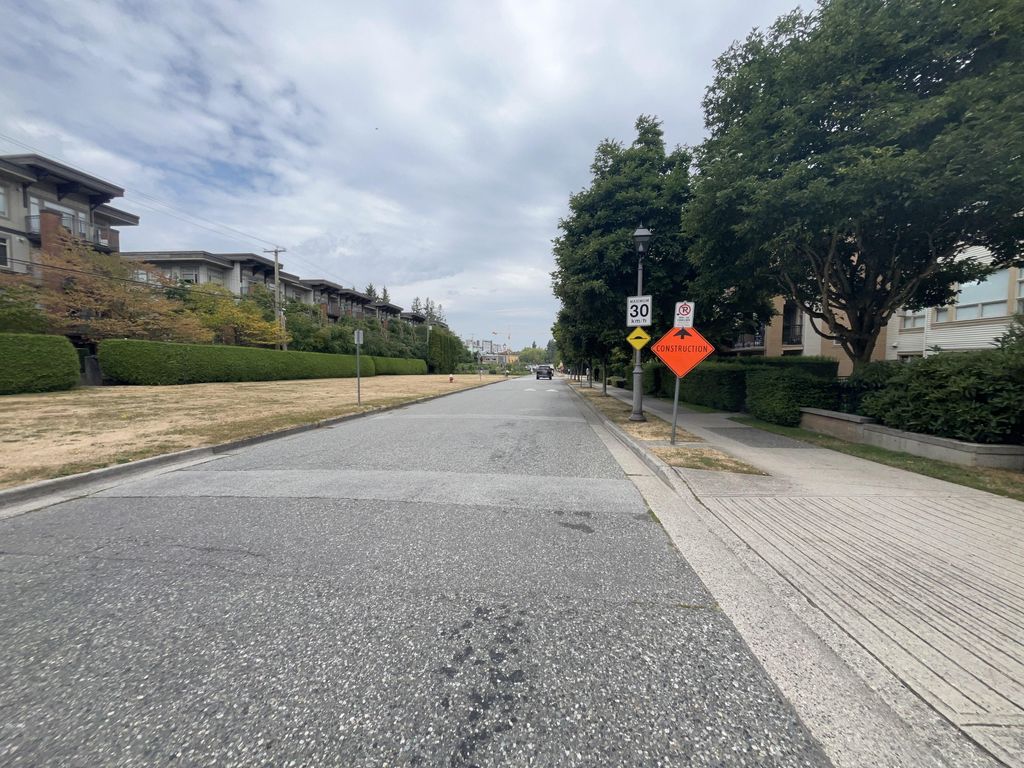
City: vancouver